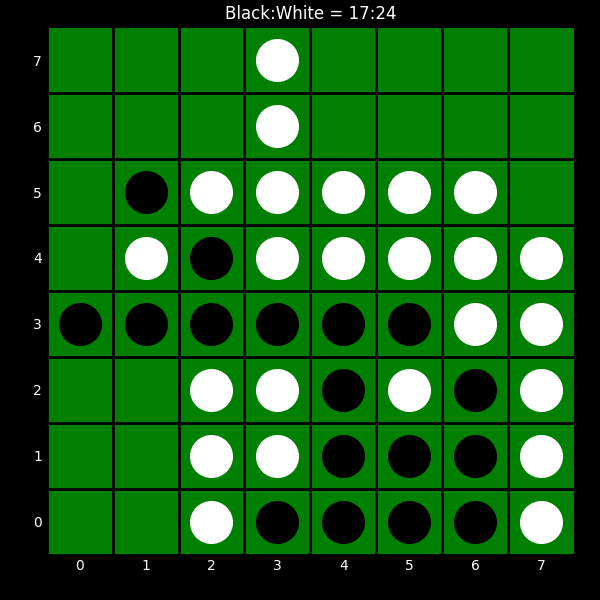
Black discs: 17
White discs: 24